Identify the transformations in the second image compared to the first.
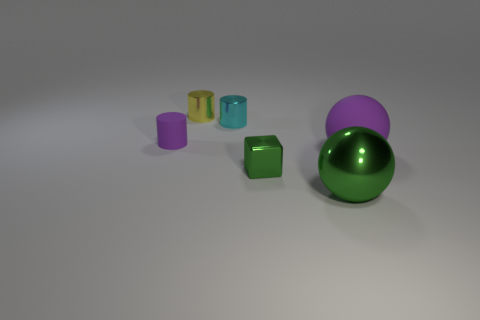
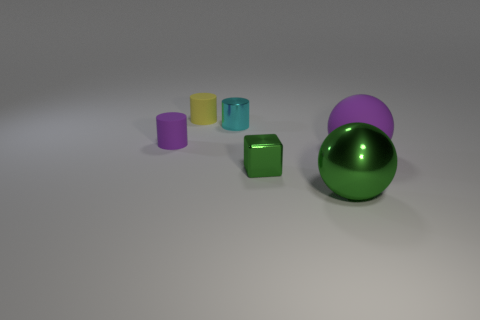
the yellow object turned rubber
the small yellow metallic cylinder that is behind the cyan metal cylinder became rubber
the yellow thing turned rubber
the tiny yellow object changed to matte
the small yellow metal cylinder left of the tiny cyan shiny cylinder changed to rubber
the tiny yellow metal cylinder that is behind the cyan metallic thing changed to rubber
the yellow shiny object turned matte
the tiny yellow metal cylinder that is behind the cyan metallic cylinder turned rubber